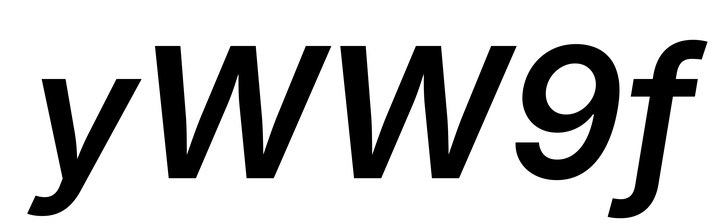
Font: Inter-Italic_SemiBold_Italic